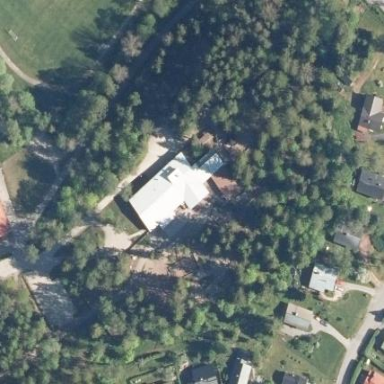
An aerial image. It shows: Kindergarten building.